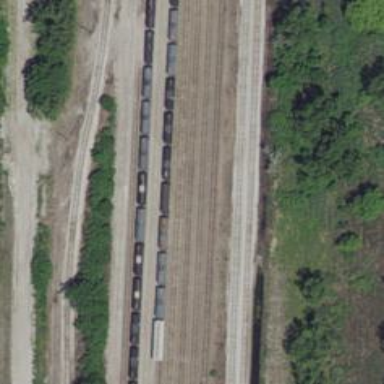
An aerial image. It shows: Railway spur service.